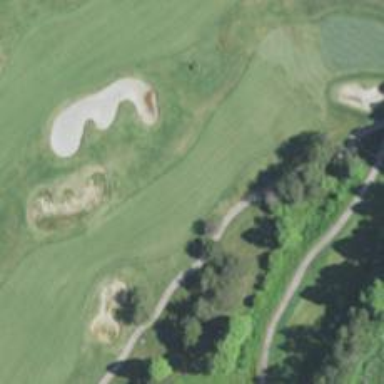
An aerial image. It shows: Golf hole.